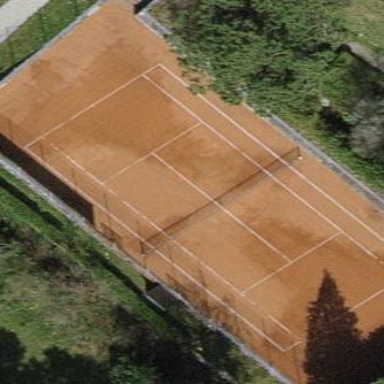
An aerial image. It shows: Tennis court in leisure pitch.